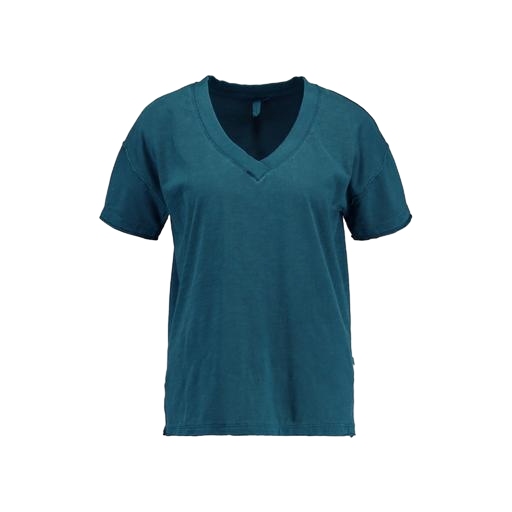
blue v-neck t-shirt only macy, deep vee tee, teal v-neck shirt, white background